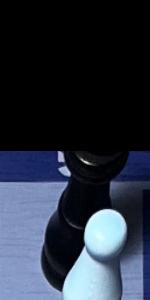
Label: King_Black